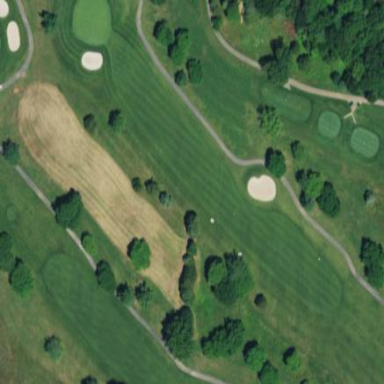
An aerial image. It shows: Golf fairway surrounded by grass.